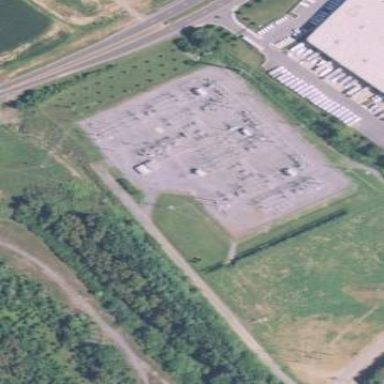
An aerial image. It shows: Substation surrounded by fence.